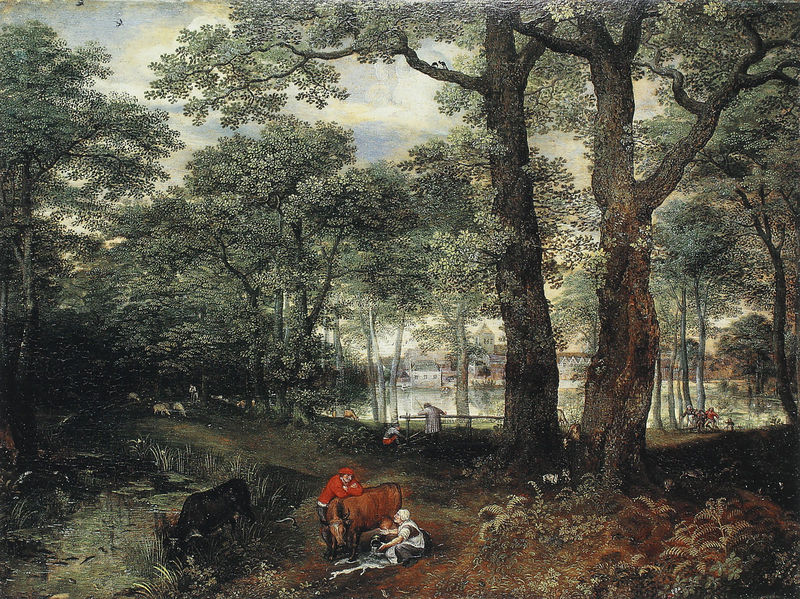
Titel: Landschaft mit Viehweide unter Bäumen
Künstler: Lucas van Valckenborch
Institution: Frankfurt, Städelsches Kunstinstitut
Schlagwörter: baum, gemälde, himmel, mann, wasser, bäume, fluss, grün, landschaft, menschen, see, stadt, teich, blumen, frau, männer, gebäude, gras, haus, rot, tiere, weg, horn, bach, häuser, kühe, vieh, kirche, pflanzen, wald, bauern, kinder, pferd, turm, weiher, bäuerin, herde, kuh, rind, schweine, hof, rast, romantik, querformat, farn, rinder, lichtung, milch, soldat, buchen, gutshof, hörner, melken, eimer, schafe, ochse, hirte, hirten, buche, verschüttet, manschen, bäum, ind, angeln, sluss, schaafe+, guthof